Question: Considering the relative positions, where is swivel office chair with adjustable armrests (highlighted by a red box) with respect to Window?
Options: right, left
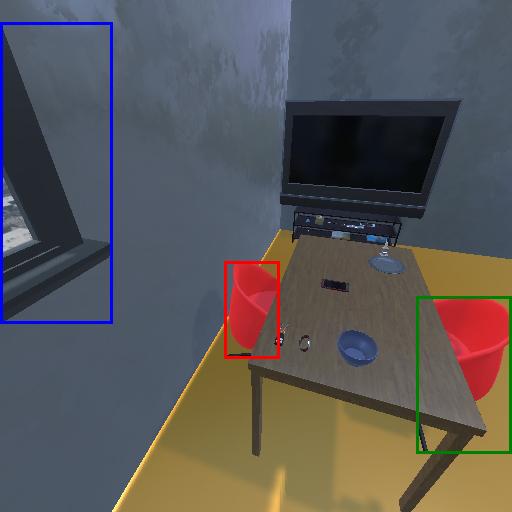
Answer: right